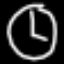
Label: clock